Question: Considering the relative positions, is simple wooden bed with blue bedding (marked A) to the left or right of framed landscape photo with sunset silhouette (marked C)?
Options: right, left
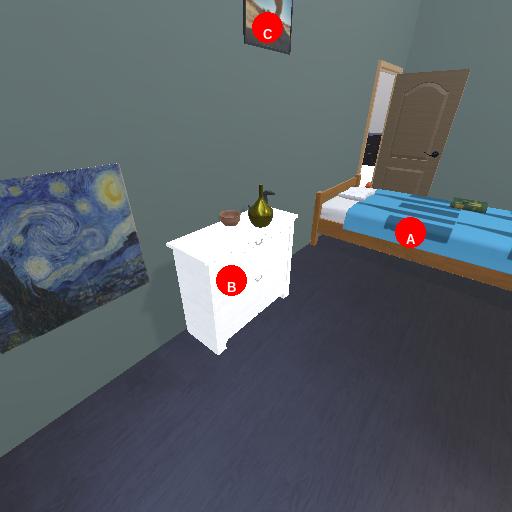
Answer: right